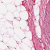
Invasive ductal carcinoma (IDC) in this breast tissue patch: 0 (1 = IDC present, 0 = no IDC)